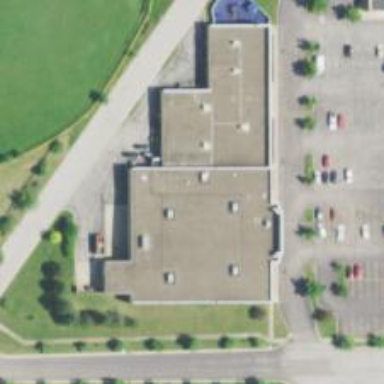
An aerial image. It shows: Veterinary facility.